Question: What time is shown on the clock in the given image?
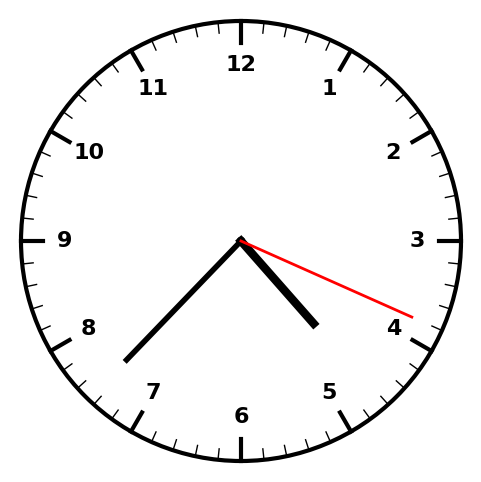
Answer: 04:37:19